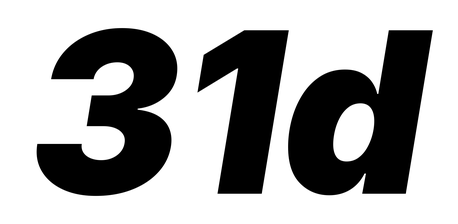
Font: Inter-Italic_Black_Italic